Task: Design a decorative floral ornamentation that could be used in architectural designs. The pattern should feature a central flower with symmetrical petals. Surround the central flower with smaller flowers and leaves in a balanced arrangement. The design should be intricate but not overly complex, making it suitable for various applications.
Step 439:
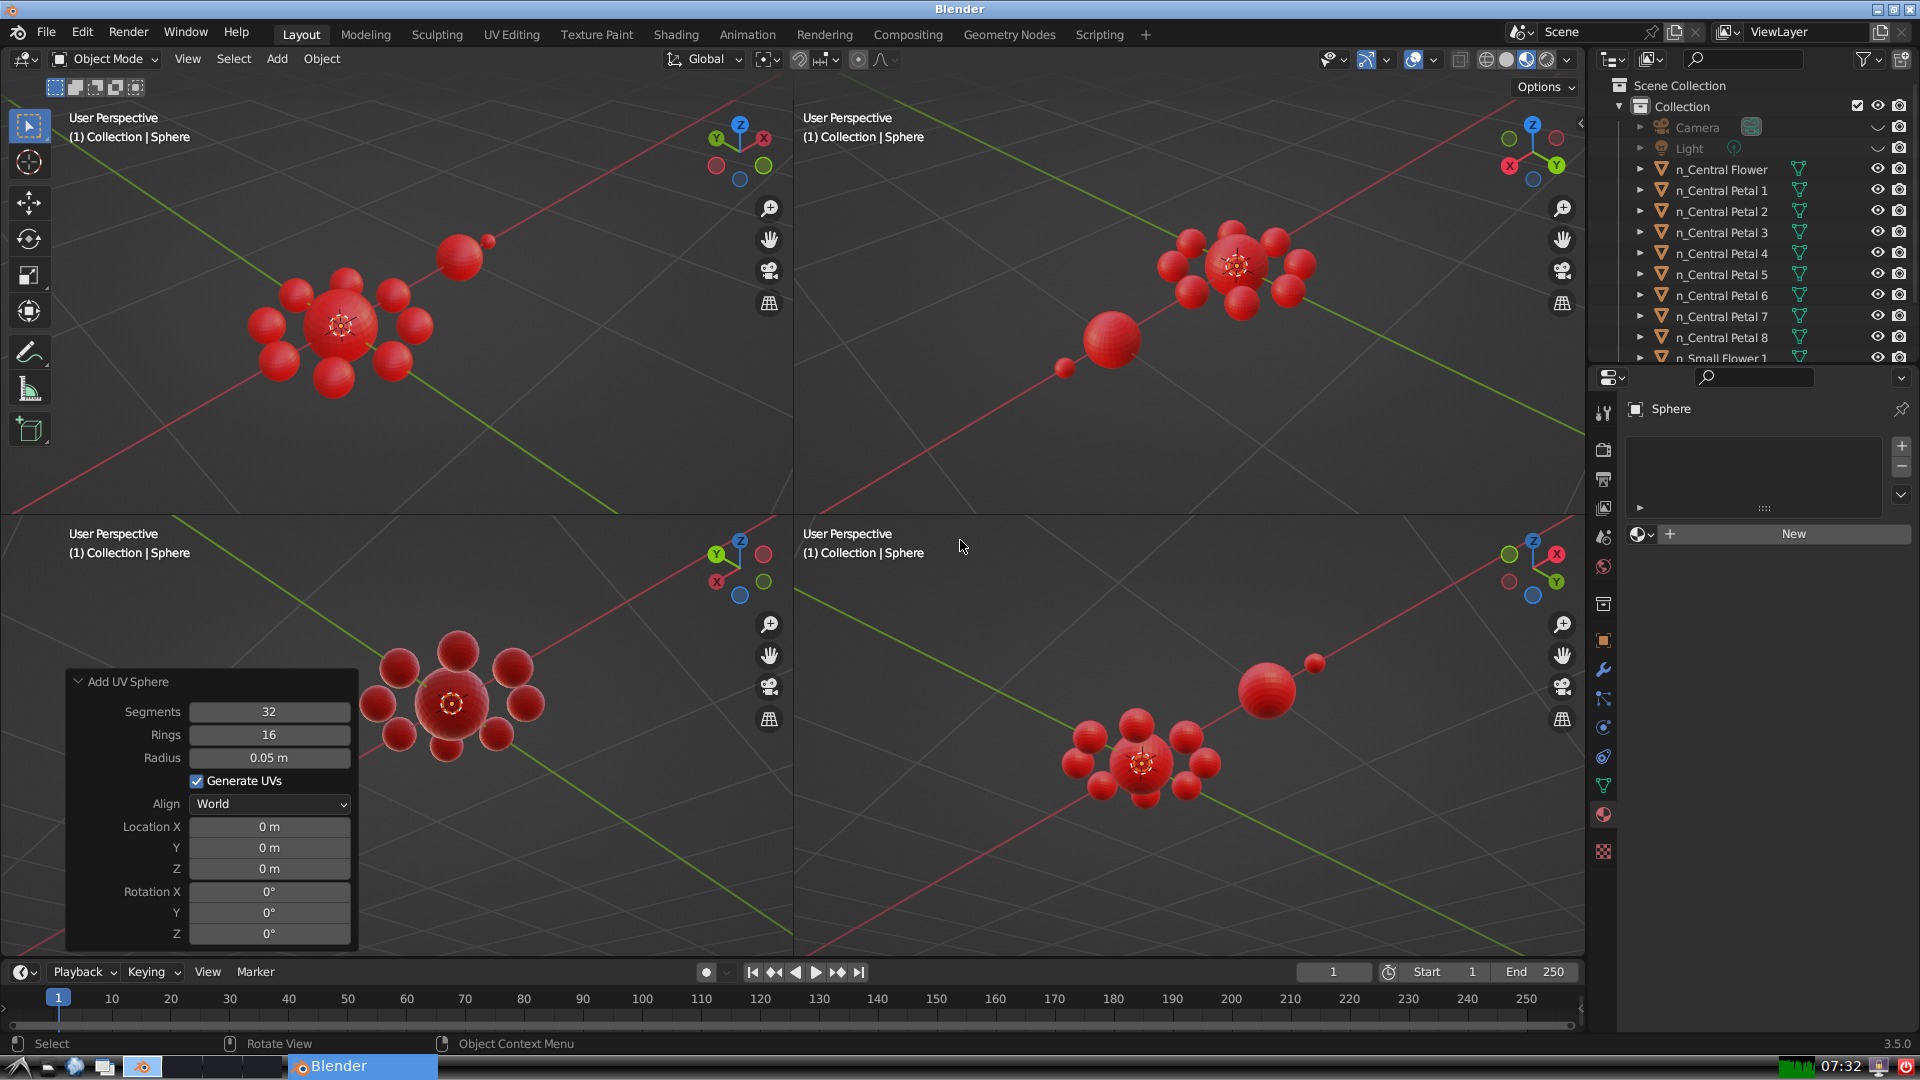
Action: {"key_press": ['Ctrl, Home']}